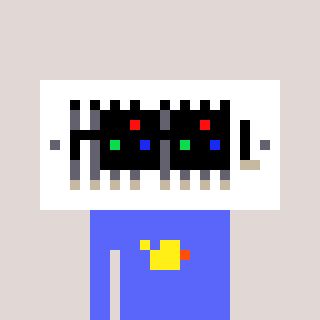
a pixel art character with square black sunglasses, a vent-shaped head and a purple-colored body on a warm background